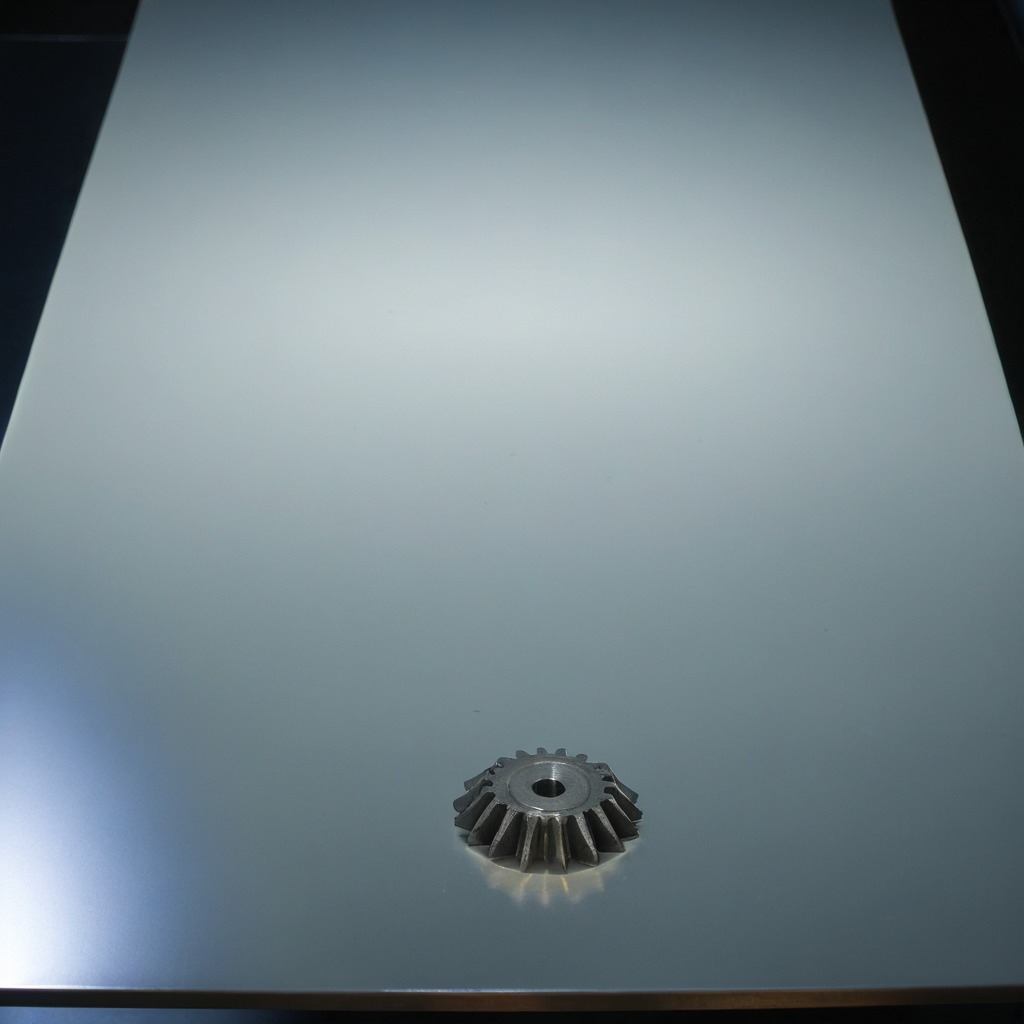
A steel gear with teeth is lying on the table in a railway signal maintenance room.